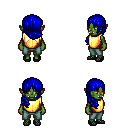
a pixel art fantasy rpg character, female body template, orc, green skin, gold chest armor, teal pants, blue right-swept hairstyle, ghillies, four views (front, back, left, right), 2x2 character sprite sheet, small pixel art, hard edges, no anti-aliasing